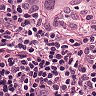
Metastatic tissue present: yes